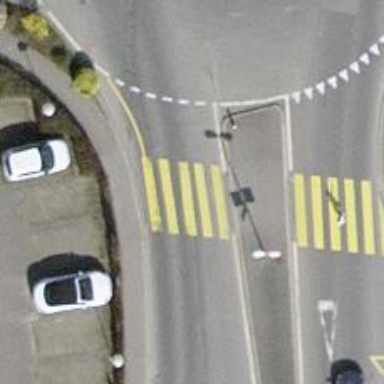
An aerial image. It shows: Uncontrolled crossing with zebra marking and island in the middle.